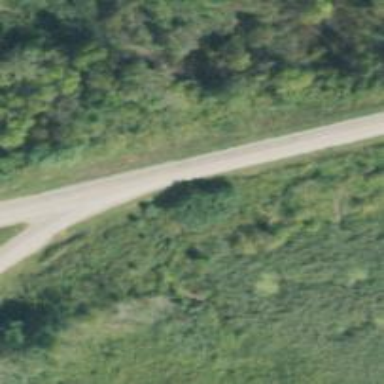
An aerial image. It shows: Unclassified road.